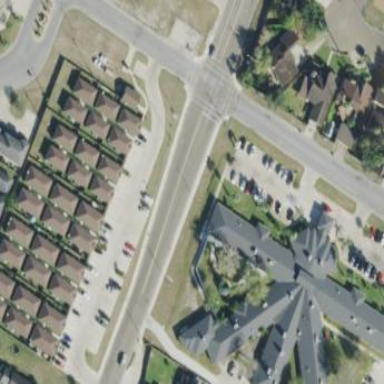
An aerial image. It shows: Nursing home building.